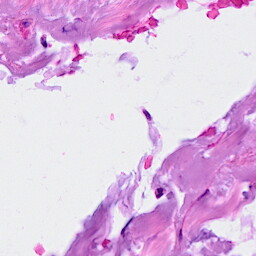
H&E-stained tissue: Breast